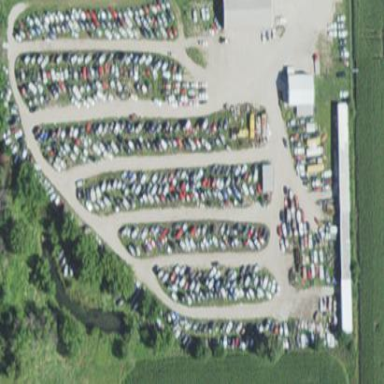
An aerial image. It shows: Industrial area designated as scrap yard.